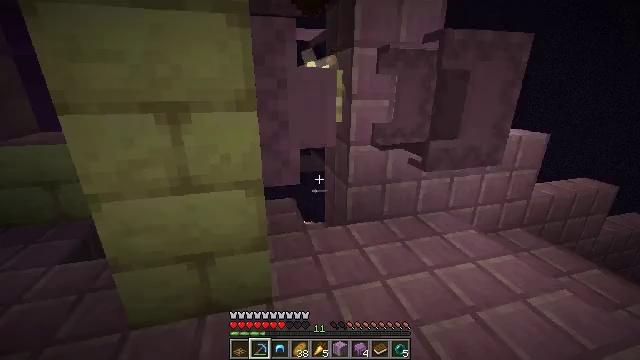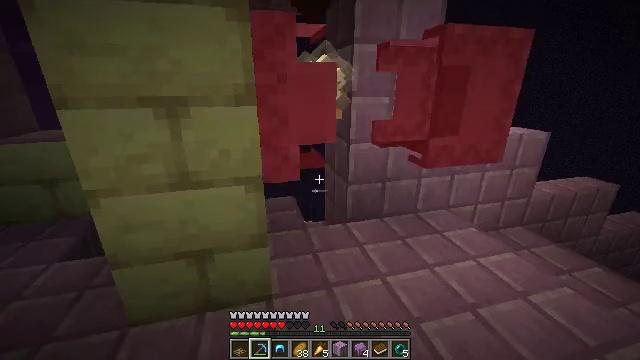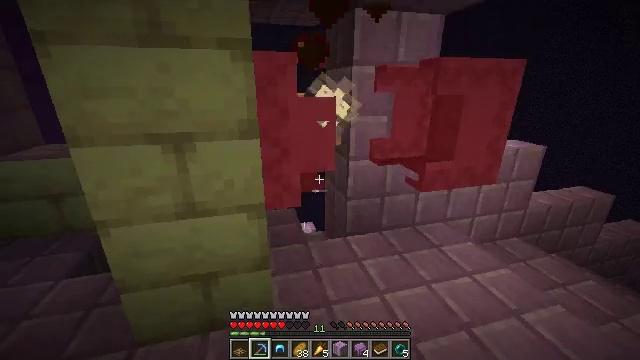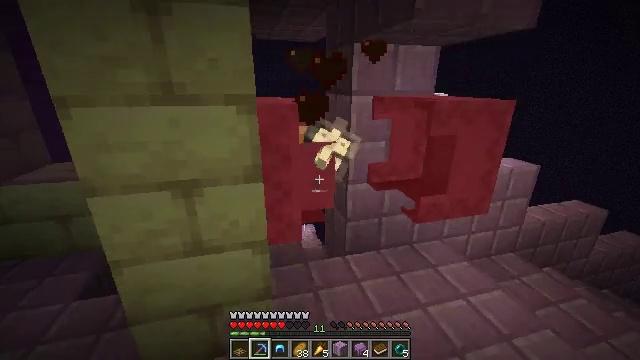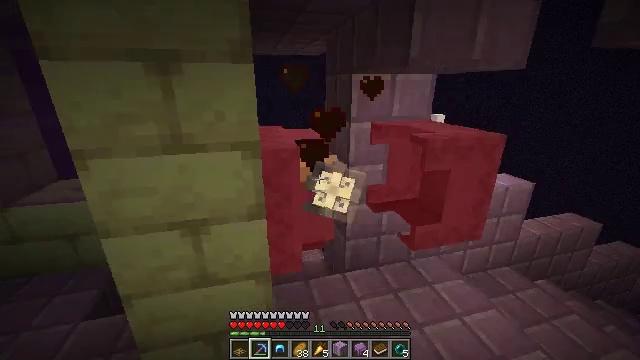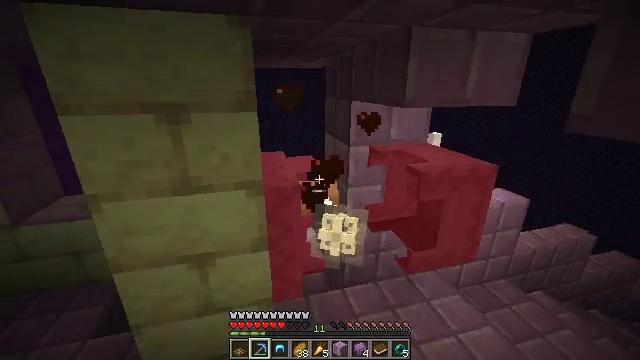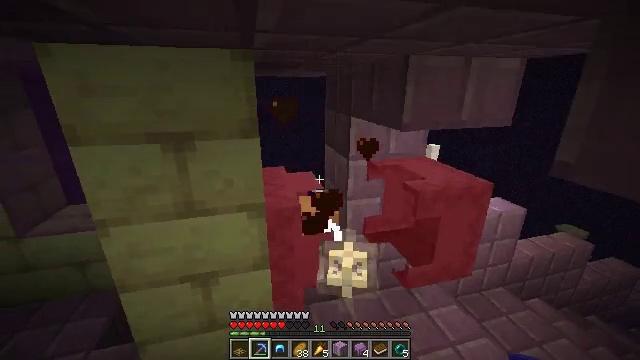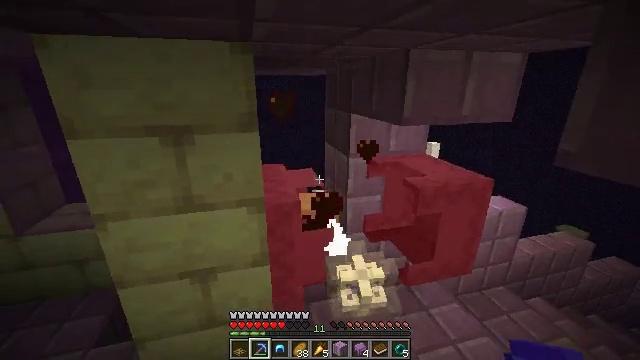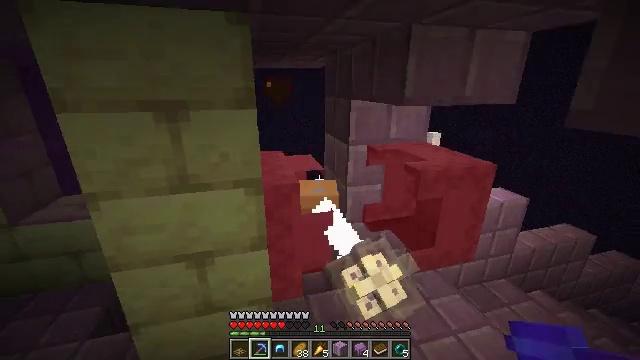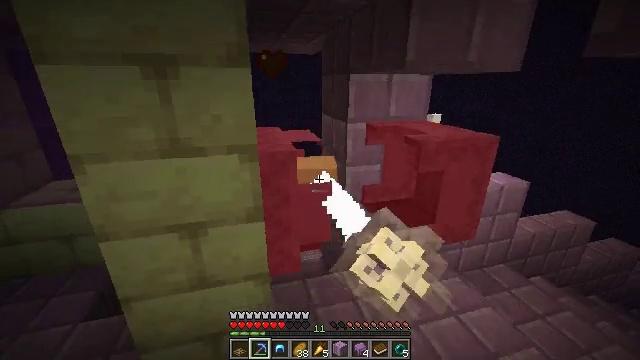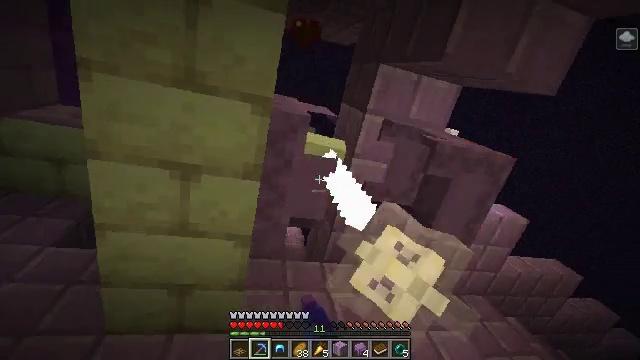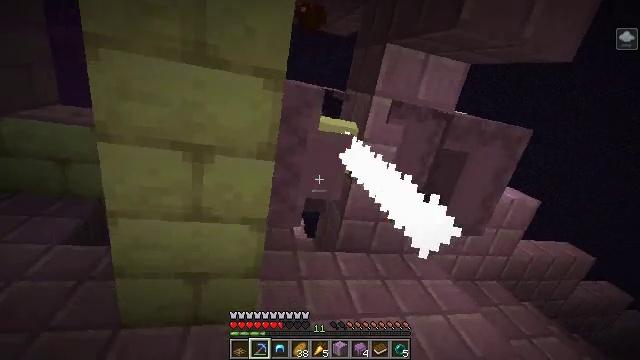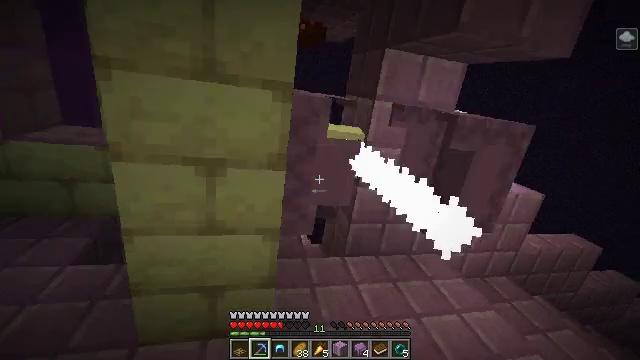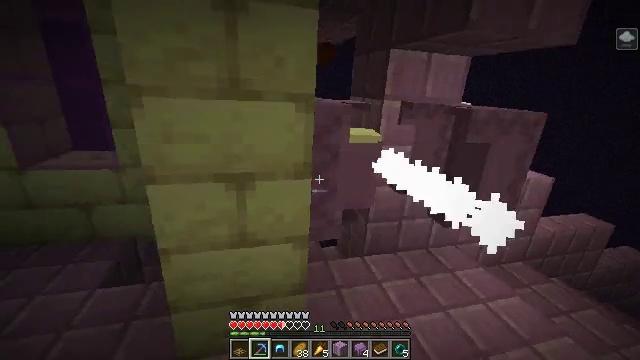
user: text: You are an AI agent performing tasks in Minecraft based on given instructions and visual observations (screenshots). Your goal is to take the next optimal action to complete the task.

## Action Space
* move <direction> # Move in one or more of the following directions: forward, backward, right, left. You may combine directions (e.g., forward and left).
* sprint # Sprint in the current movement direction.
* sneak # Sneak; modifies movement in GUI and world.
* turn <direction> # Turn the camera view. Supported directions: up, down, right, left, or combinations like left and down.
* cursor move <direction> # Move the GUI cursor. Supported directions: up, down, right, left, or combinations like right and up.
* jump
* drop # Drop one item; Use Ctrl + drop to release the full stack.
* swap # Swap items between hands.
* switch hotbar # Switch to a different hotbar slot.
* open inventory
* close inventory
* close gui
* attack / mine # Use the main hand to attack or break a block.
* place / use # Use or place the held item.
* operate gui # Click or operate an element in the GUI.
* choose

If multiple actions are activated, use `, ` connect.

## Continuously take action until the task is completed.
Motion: motion action
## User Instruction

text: Hunt a shulker.
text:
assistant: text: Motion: no_op
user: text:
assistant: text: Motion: jump
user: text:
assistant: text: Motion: jump
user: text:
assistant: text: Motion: jump
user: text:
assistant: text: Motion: jump
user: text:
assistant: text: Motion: jump
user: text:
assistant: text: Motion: no_op
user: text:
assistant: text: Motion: no_op
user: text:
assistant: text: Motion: attack / mine
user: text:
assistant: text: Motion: move left, attack / mine
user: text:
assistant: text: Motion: move left, attack / mine
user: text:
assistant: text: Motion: move left, turn up
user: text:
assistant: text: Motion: move left
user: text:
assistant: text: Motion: no_op